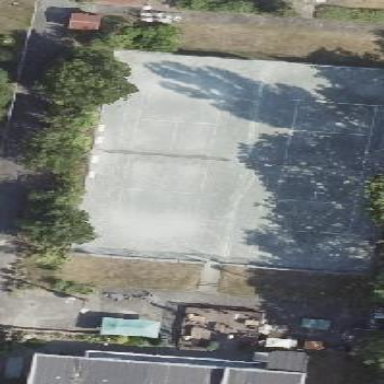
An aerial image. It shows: Tennis court on the leisure land pitch.